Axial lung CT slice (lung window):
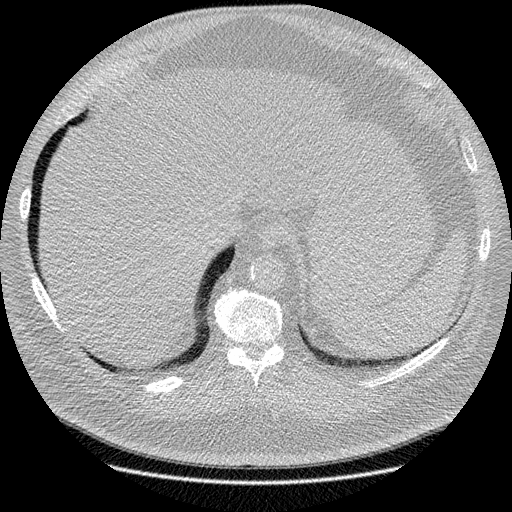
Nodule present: no